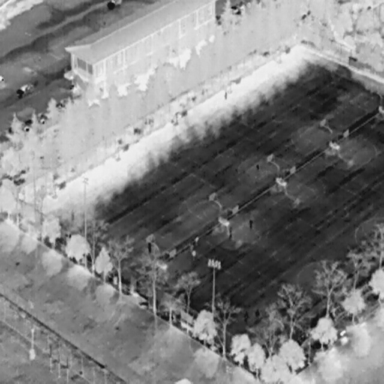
There are ten objects shown in the infrared image, including seven People, and three Cars.